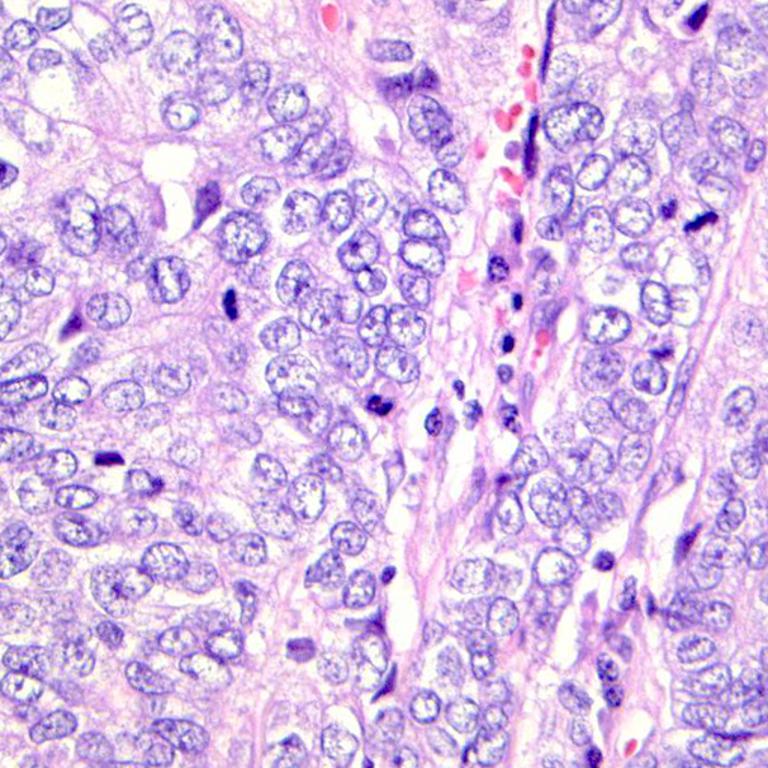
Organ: colon
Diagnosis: adenocarcinomas